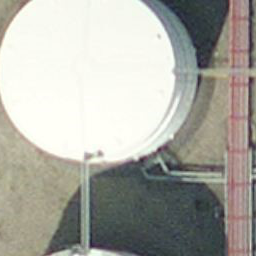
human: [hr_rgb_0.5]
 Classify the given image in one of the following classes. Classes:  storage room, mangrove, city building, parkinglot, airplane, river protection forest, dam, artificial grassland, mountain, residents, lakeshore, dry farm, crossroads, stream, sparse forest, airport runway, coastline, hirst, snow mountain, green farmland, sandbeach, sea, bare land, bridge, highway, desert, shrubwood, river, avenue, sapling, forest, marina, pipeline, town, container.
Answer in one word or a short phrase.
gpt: storage room